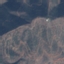
Land use / land cover: HerbaceousVegetation